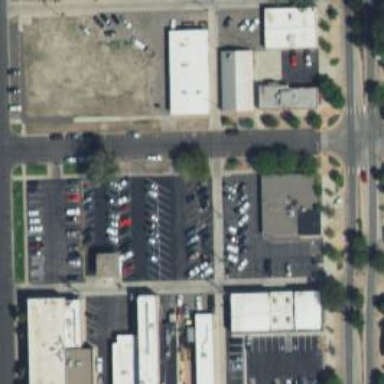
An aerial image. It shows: Parking space is available.